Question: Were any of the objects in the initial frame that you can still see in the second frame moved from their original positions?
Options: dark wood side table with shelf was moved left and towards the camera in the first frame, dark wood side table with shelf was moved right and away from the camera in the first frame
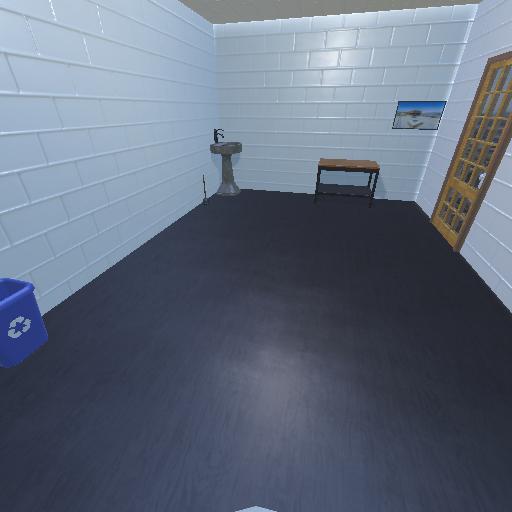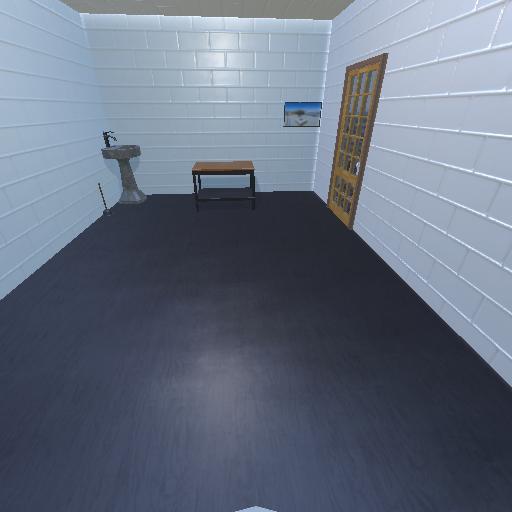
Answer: dark wood side table with shelf was moved left and towards the camera in the first frame